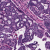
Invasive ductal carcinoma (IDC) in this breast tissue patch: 1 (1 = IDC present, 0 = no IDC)